Question: I have two tables called Hotels and Description. Description table contains descriptions of each hotel.
- -
I want to update master table using Hotel table and Description table. For each record in Hotel table,I should insert exactly one row to the master table. When I perform left outer join each records in the Hotel table produces multiple records since one hotel has 0 or more description types.
I want to pick just one description for each hotel from Description table and it is not the first description always. (If it was, I could use <URL>. Instead I have a priority order for description types. First I need to check whether there is a 'general' description. If there is, then that should be the description for the master table and remaining description for the hotel should be skipped. If 'general' description type is not available, then I want to check whether 'location' description type is available and so on.
I tried to write the Oracle SQL query for this, it doesn't do exactly what I want.

Following is the query that I used to join two tables (multiple rows for each hotel). How can I filter out just one row for each hotel, while adhering to above guidelines?
Code:
'''
SELECT HOTEL_DETAILS.*,
Description.Desc_type,
Description.description
FROM
(SELECT Hotel.id,
Hotel.city_id,
Hotel.hotel_name,
City.country_code
FROM Hotel
LEFT OUTER JOIN City
ON Hotel.city_id=City.city_id
) HOTEL_DETAILS
LEFT OUTER JOIN Description
ON HOTEL_DETAILS.id =Description.id
AND HOTEL_DETAILS.city_id = Description.city_id
'''
I tried to use use DECODE function, but seems like it doesn't do the job.
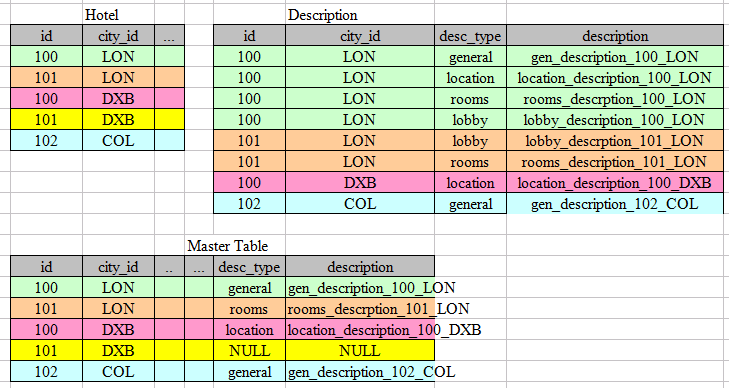
Answer: '''
SELECT dtl.id,
dtl.city_id,
dtl.hotel_name,
dtl.country_code,
min(dsc.desc_type) KEEP (DENSE_RANK FIRST ORDER BY CASE dsc.desc_type WHEN 'general' THEN 1 WHEN 'location' THEN 2 WHEN 'rooms' THEN 3 WHEN 'lobby' THEN 4 ELSE 5 END) desc_type,
min(dsc.description) KEEP (DENSE_RANK FIRST ORDER BY CASE dsc.desc_type WHEN 'general' THEN 1 WHEN 'location' THEN 2 WHEN 'rooms' THEN 3 WHEN 'lobby' THEN 4 ELSE 5 END) description
FROM (SELECT htl.id,
htl.city_id,
htl.hotel_name,
cty.country_code
FROM hotel htl
LEFT OUTER JOIN city cty
ON (htl.city_id = cty.city_id)) dtl
LEFT OUTER JOIN dsc
ON ( dtl.id = dsc.id
AND dtl.city_id = dsc.city_id)
GROUP BY dtl.id,
dtl.city_id,
dtl.hotel_name,
dtl.country_code,
'''